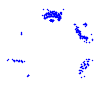
Particle: pion